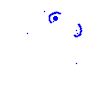
Particle: electron